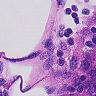
Metastatic tissue present: no